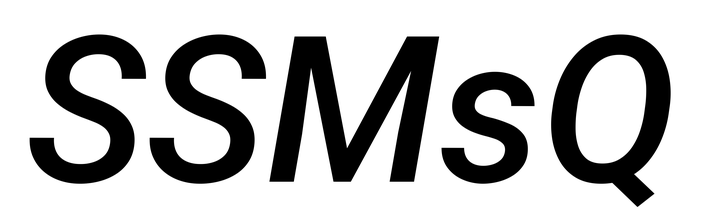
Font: Roboto-Italic_Medium_Italic